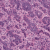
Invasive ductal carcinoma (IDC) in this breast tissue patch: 1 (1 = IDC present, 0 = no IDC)